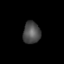
Tissue: lung
Cell type: Myeloid cells
Senescence score: 0.2404
Nuclear area (px): 374
Mean DAPI intensity: 76.834